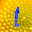
Label: 1